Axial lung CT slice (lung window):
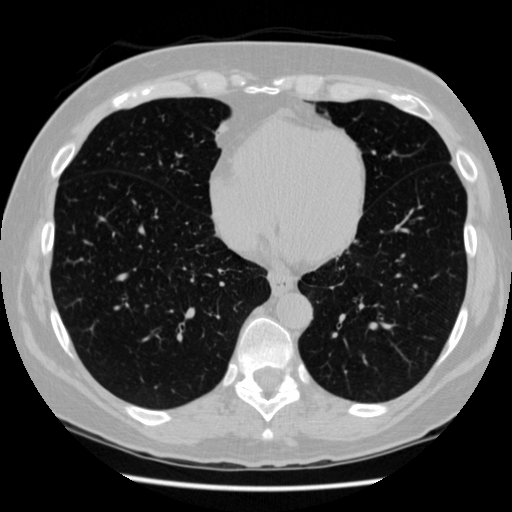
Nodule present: no